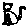
Label: cat